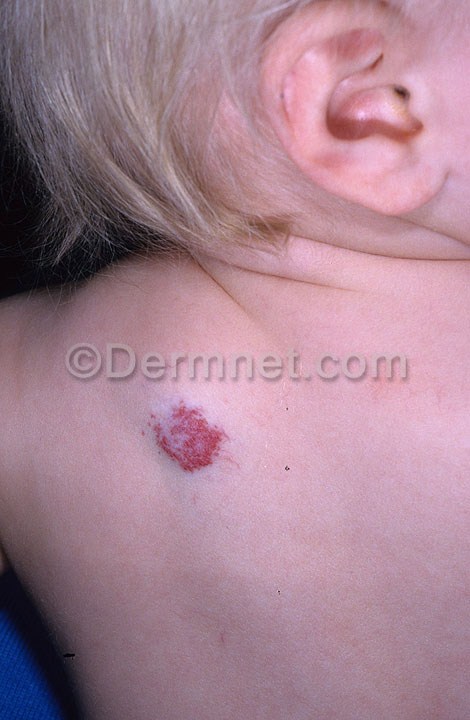
Disease: Vascular Tumors